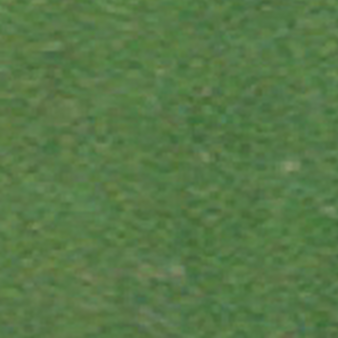
Label: other